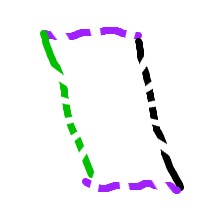
Shape: parallelogram